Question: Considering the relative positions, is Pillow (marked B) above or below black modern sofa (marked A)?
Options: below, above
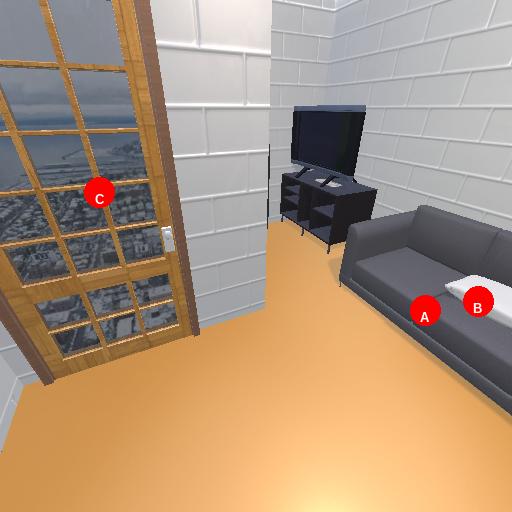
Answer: below